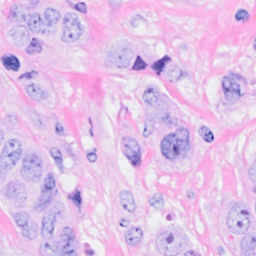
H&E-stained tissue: Breast